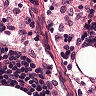
Metastatic tissue present: no